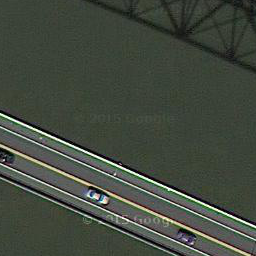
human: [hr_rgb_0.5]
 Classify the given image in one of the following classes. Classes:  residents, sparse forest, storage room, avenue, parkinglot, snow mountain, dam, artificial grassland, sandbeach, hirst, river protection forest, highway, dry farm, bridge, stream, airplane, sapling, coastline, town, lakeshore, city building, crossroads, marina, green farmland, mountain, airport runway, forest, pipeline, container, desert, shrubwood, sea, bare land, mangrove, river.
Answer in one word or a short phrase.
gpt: bridge